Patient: sex F, age 34
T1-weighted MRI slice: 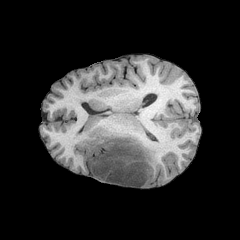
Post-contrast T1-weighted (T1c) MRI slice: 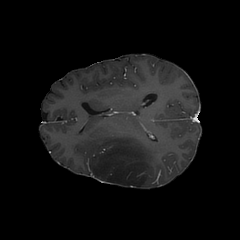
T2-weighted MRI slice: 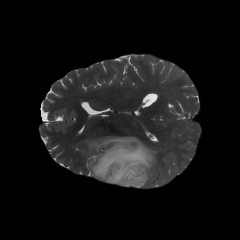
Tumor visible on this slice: yes
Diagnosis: Astrocytoma, IDH-mutant
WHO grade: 3